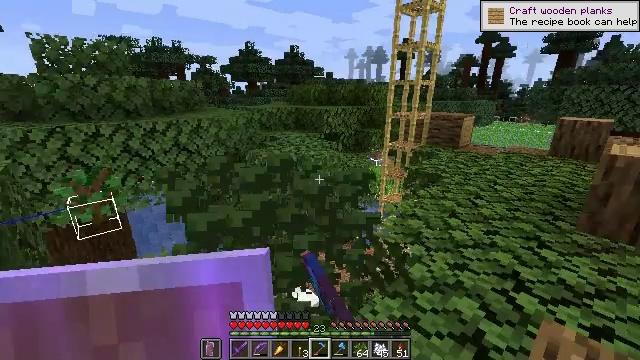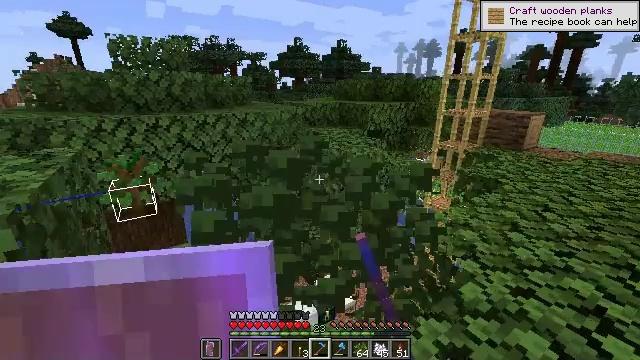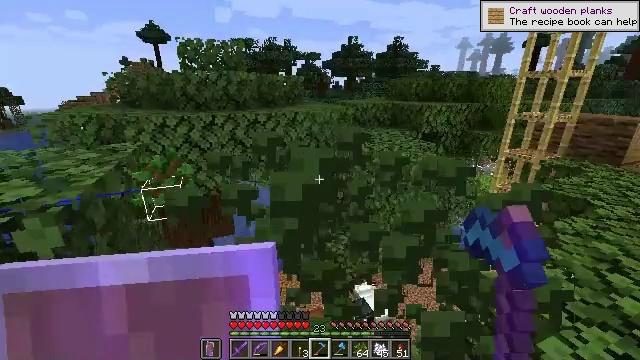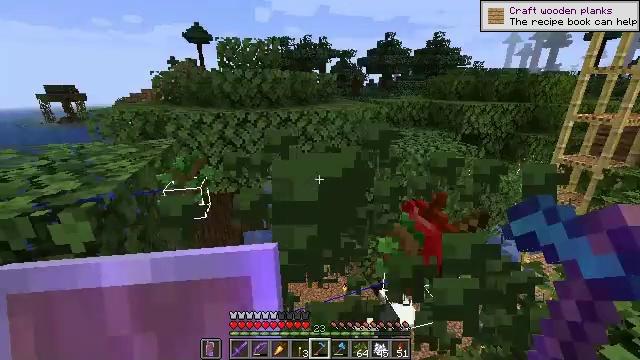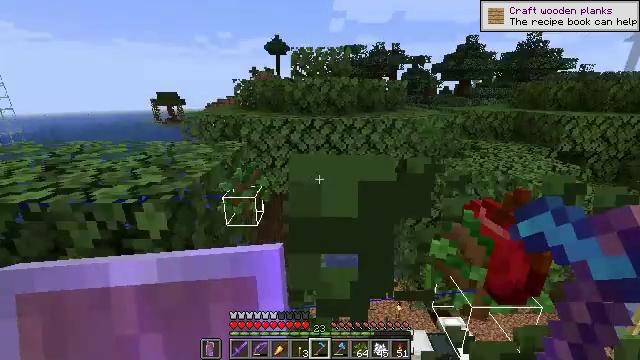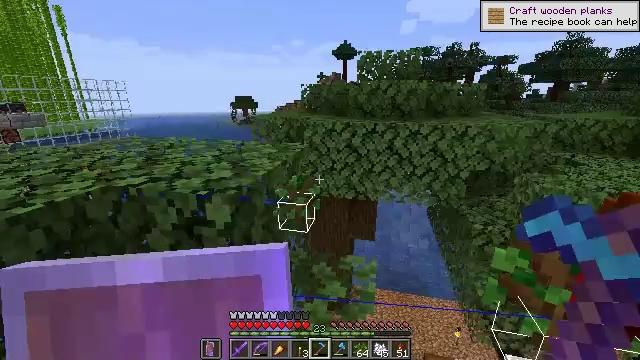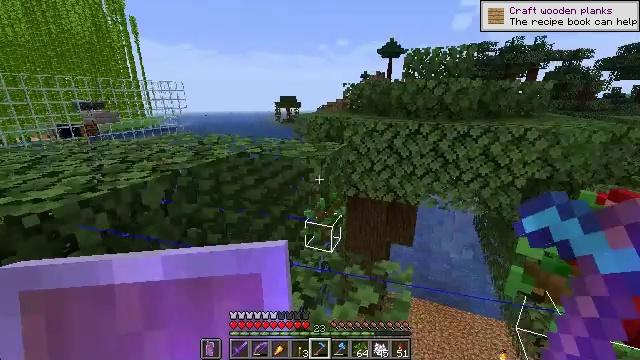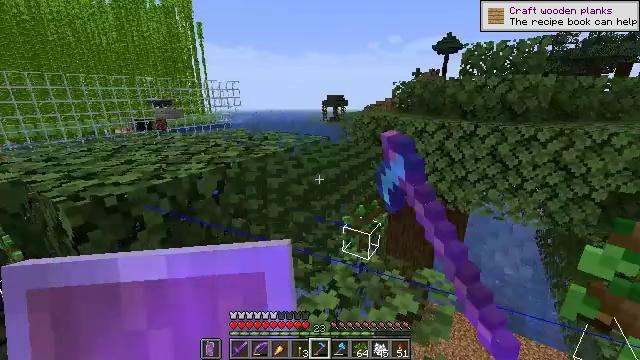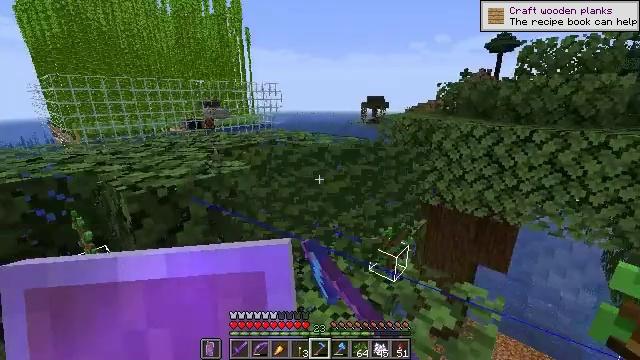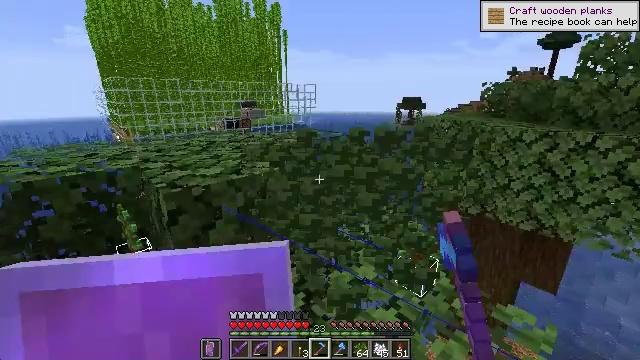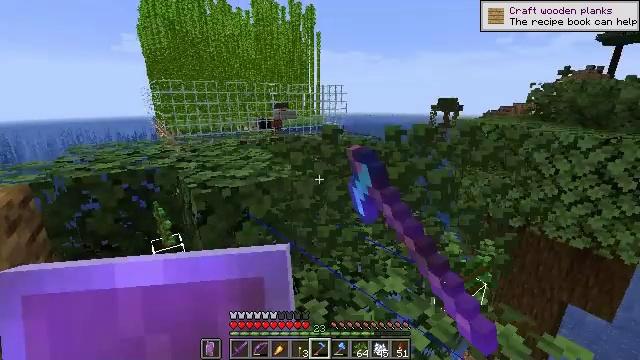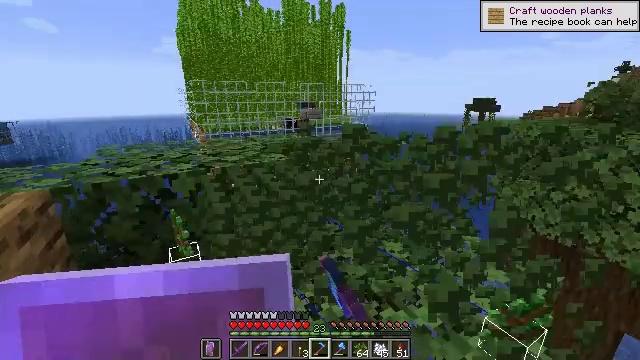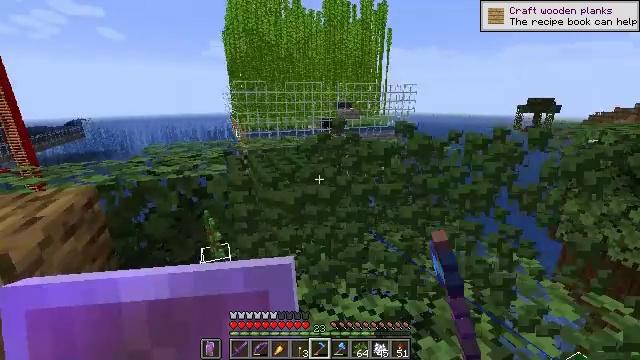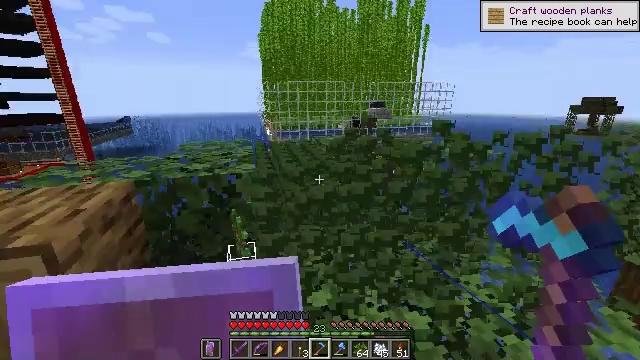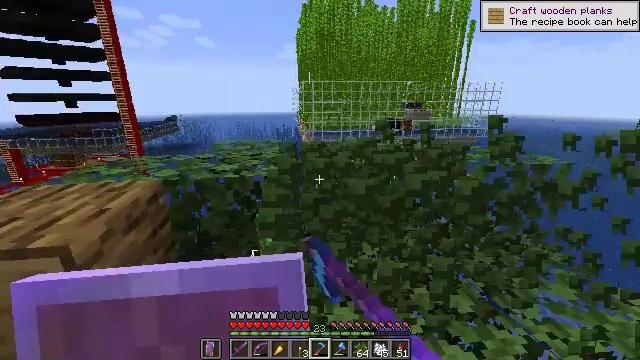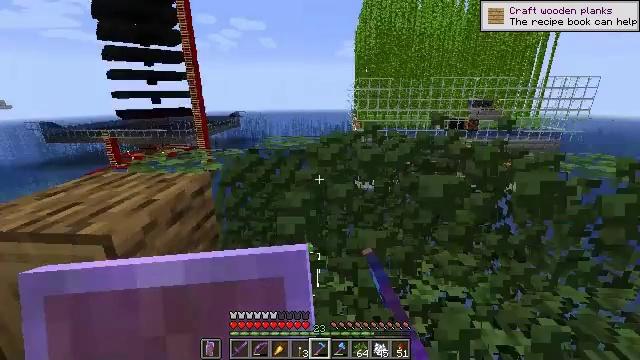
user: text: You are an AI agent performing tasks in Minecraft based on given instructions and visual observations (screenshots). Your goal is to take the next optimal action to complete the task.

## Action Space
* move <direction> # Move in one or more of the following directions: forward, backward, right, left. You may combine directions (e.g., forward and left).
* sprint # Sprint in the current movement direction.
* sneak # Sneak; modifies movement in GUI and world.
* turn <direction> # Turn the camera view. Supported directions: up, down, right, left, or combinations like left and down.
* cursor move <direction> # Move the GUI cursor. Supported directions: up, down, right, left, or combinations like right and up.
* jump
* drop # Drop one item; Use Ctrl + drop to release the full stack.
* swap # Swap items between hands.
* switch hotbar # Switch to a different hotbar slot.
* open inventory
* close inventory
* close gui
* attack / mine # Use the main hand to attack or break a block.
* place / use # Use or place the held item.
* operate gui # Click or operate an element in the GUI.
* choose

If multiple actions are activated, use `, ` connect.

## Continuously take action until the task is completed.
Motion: motion action
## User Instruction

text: Trim the tree by mining oak leaves.
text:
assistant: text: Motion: move forward, turn left and down, attack / mine
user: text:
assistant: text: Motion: move forward, turn left, attack / mine
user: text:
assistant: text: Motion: turn left, attack / mine
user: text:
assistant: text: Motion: turn left and up, attack / mine
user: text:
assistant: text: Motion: turn left, attack / mine
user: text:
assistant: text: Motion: turn left, attack / mine
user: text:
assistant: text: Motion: turn left, attack / mine
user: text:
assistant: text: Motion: turn left, attack / mine
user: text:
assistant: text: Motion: move forward, turn left, attack / mine
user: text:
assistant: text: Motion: move forward, turn left, attack / mine
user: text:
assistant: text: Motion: move forward, turn left, attack / mine
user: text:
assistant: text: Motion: move forward, turn left, attack / mine
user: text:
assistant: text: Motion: move forward, turn left, attack / mine
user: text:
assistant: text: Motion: move forward, turn left, attack / mine
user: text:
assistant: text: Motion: move forward, turn left, attack / mine
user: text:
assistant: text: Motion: move forward, turn left, attack / mine
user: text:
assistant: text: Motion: move forward, turn left and down, attack / mine
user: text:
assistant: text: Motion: turn left and down, attack / mine
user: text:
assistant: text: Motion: turn left, attack / mine
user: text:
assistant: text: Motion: attack / mine
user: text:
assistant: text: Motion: attack / mine
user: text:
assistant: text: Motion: turn right, attack / mine
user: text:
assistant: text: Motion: turn right, attack / mine
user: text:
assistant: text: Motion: turn right, attack / mine
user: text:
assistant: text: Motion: turn right, attack / mine
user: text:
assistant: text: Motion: turn right, attack / mine
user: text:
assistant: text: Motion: turn right, attack / mine
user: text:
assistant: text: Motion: turn right, attack / mine
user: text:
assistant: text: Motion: turn right, attack / mine
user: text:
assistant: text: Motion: turn right, attack / mine